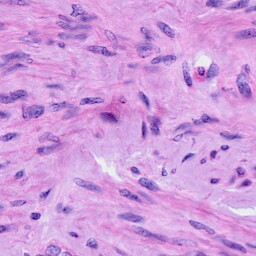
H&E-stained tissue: Cervix